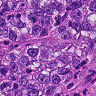
Metastatic tissue present: yes